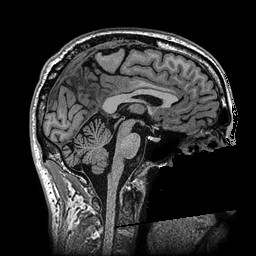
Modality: T1w
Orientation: sagittal
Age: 46
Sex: male